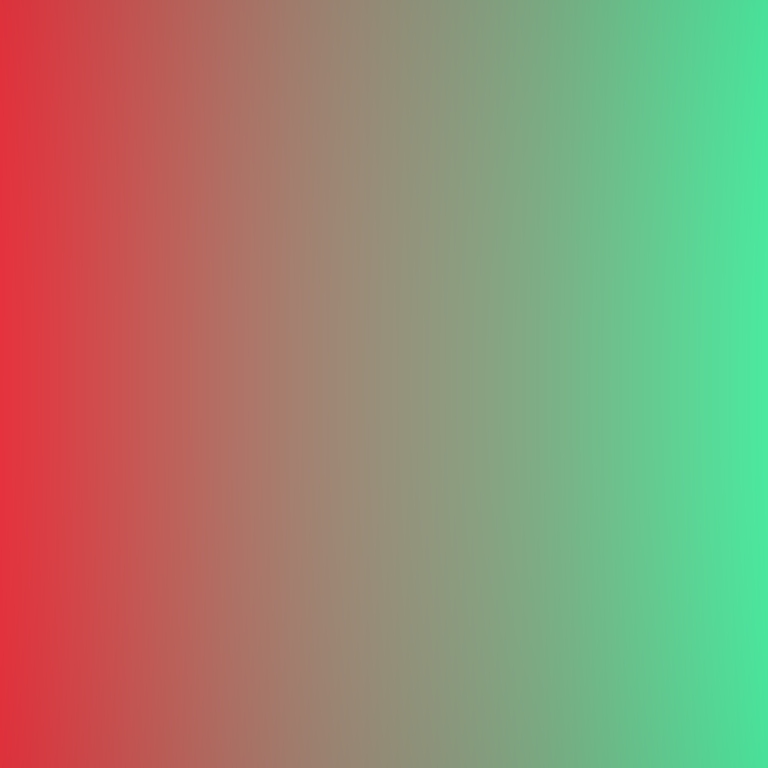
Abstract light effect, smooth gradient from red to green, calm atmosphere, soft blend, no room, no furniture, no objects.